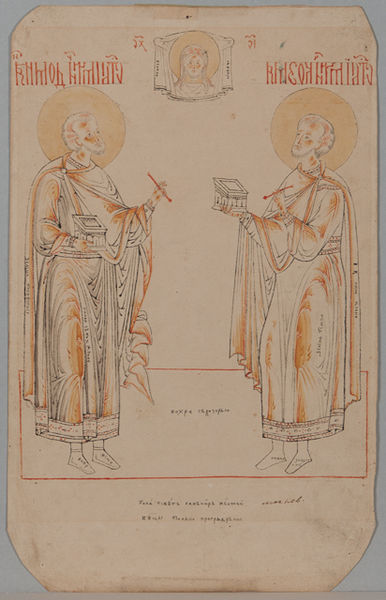
Titel: Two Saints from an Icon Pattern Book, Two Saints from an Icon Pattern Book
Standort: Amherst (Massachusetts, USA)
Institution: Mead Art Museum, Amherst College
Schlagwörter: mann, umhang, frau, männer, orange, zeichnung, rahmen, schrift, zwei, figuren, church, folds, men, people, red, religious, robes, white, black, dress, face, figures, robe, woman, yellow, gown, print, buch, geben, seite, nimbus, greek, man, roman, head, feet, male, heilige, drawing, paper, heilig, maria, paul, shadow, mother, illustration, line, sketch, beard, saint, kästchen, faces, pen, writing, ikone, drapery, person, cape, toga, ink, rectangle, jesus, prayer, buildings, box, gothic, draw, religion, heiligenscheine, mark, sandals, book, christ, brush, heilgenschein, kyrillisch, christian, mary, christianity, saints, page, border, priests, latin, russia, russian, text, words, orthodox, idol, halo, icon, holy, clergy, byzantine, artists, bearded, beards, luke, john, halos, peter, writting, caption, apostles, saint john, paintbrush, vellum, cyrillic, guy, mandylion, saint luke, brandea, gospel, prophets, brushes, offerings, evangelists, write, painters, cities, chritian, scribes, gospelbox, writtings, sift kästchen, stft, inkwell